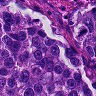
Metastatic tissue present: yes